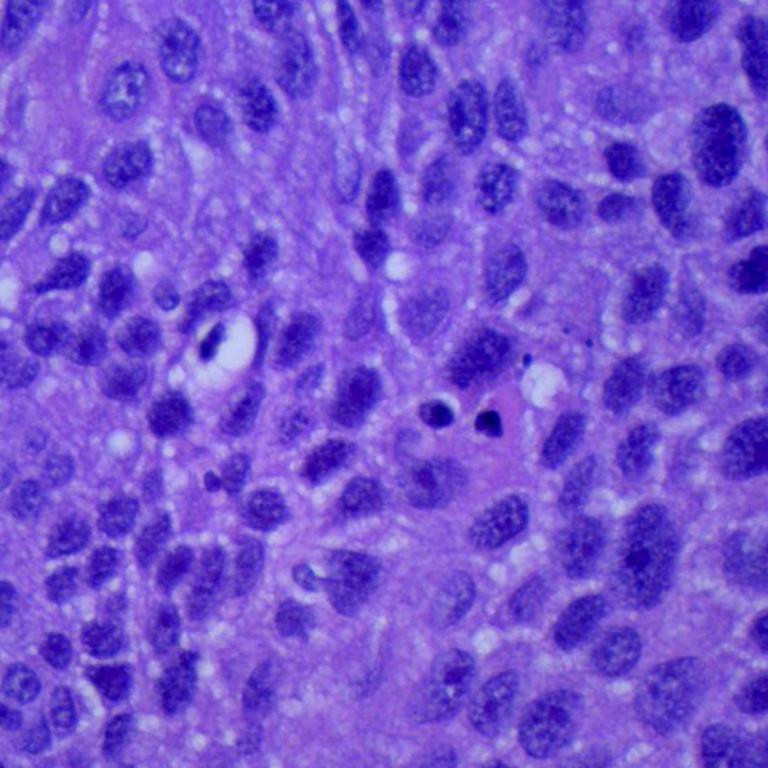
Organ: lung
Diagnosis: squamous carcinomas